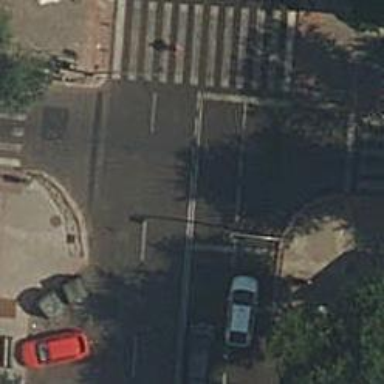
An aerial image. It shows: Road with traffic signals.